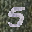
Label: 5